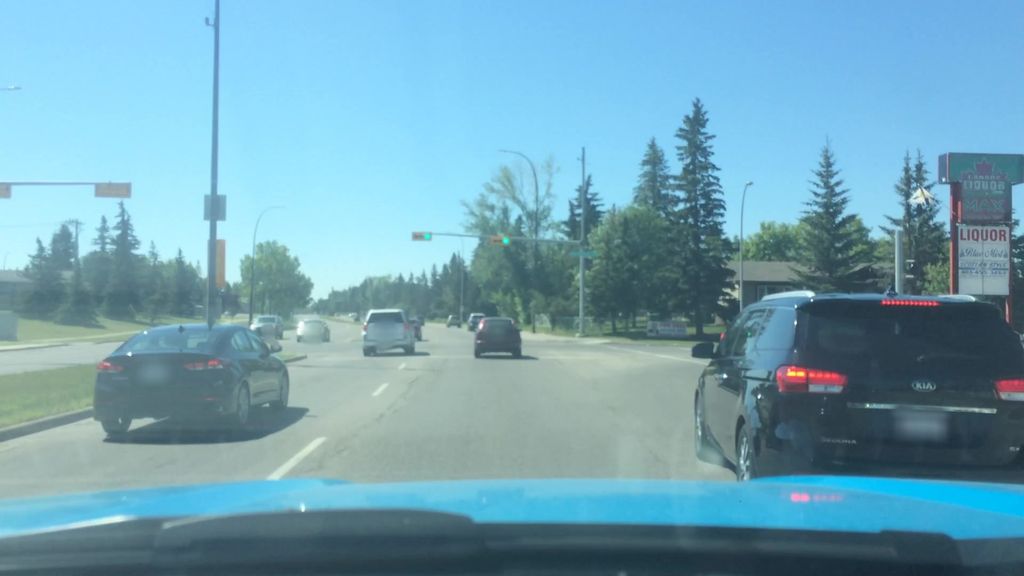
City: calgary